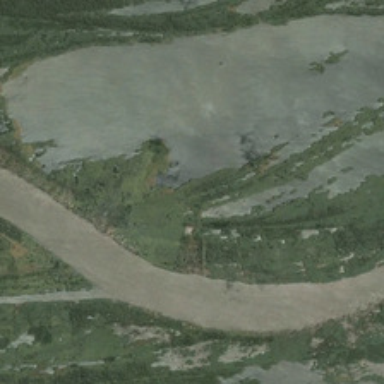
Many green plants are in two sides of a river .